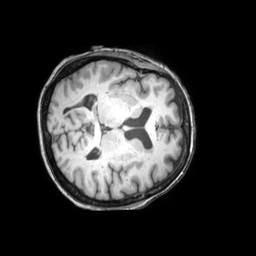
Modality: T1w
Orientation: axial
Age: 61
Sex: female
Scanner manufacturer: philips
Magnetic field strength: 3 T
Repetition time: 0.009885 s
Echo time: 0.004603 s